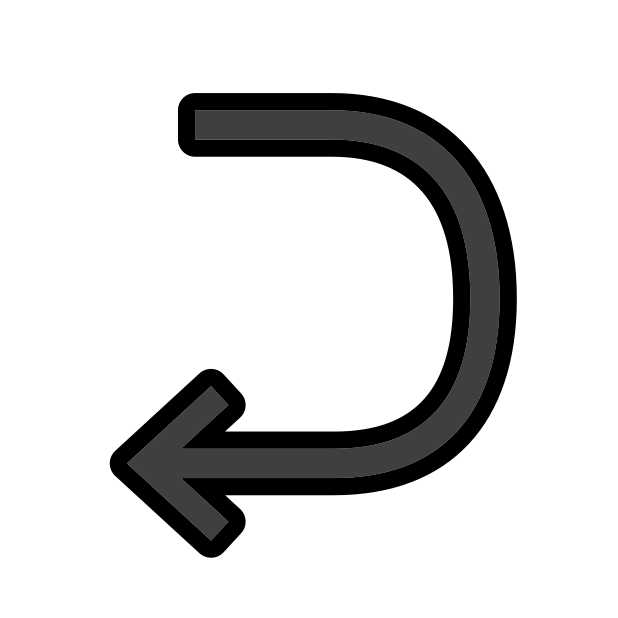
Emoji: ↩
Name: leftwards arrow with hook
Unicode: 0x21a9